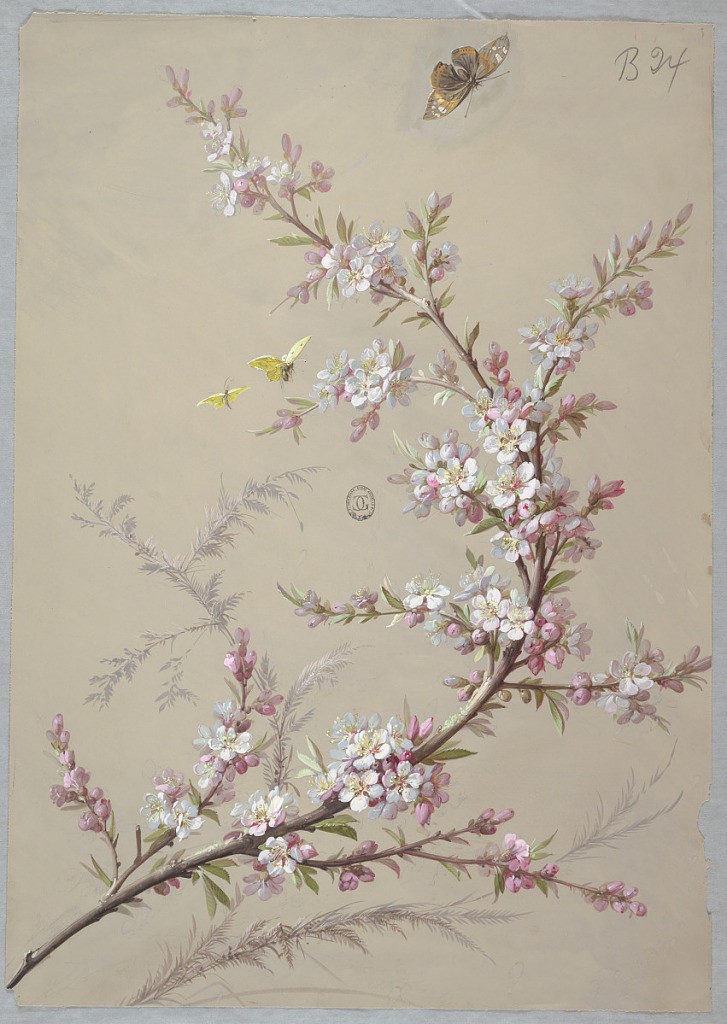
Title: Design for Wallpaper and Textiles: Flowers and Butterflies
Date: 19th century
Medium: Brush and gouache on cream paper
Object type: Drawing
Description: Branch with white blossoms and foliage in a reverse "c" shape, with grasses behind it. Two yellow butterflies fly to the left of the branch, one gray, brown and orange flies above it at the top of the page.